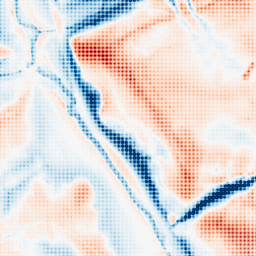
Category: trend_removal
Decomposition family: local_polynomial
Decomposition parameters: window_size: 51
degree: 3
Upsampling method: sinc_blackman
Upsampling parameters: scale: 4
kernel_size: 4
Upsampling scale: 4